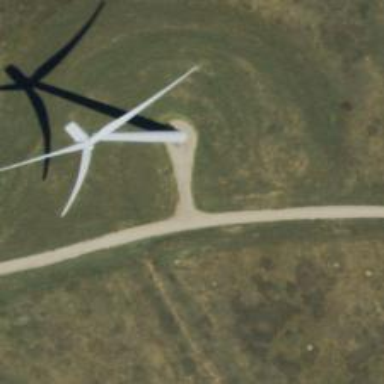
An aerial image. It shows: Wind generator powered by horizontal axis wind turbine.